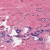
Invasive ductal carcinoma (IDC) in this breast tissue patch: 0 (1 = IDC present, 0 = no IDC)